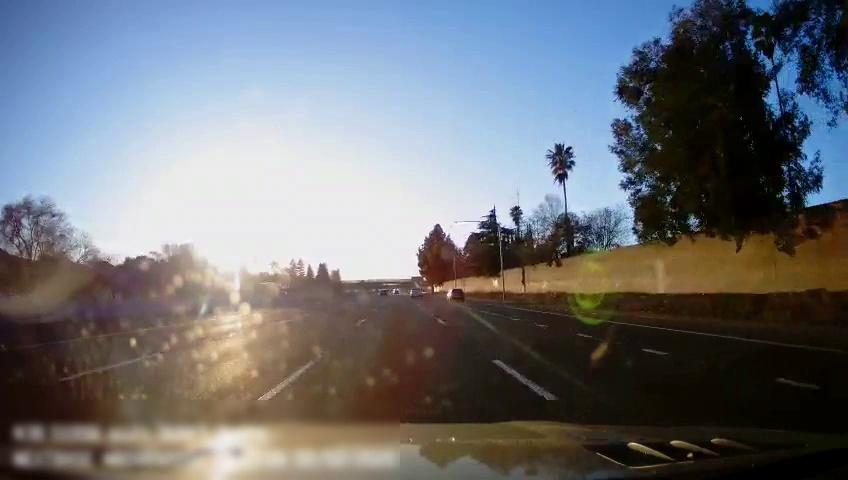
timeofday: Day
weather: Sunny
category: Drivable Space
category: Vehicles | SUV
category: Vehicles | Truck
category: Vehicles | SUV
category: Lanes | Alternate Lane
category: Lanes | Alternate Lane
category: Lanes | Current Lane
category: Lanes | Current Lane
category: Lanes | Alternate Lane
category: Lanes | Alternate Lane
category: Traffic | Signs